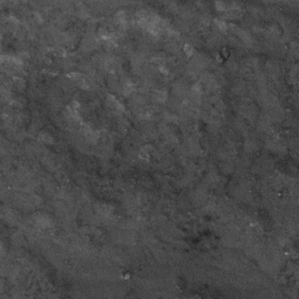
Label: frost